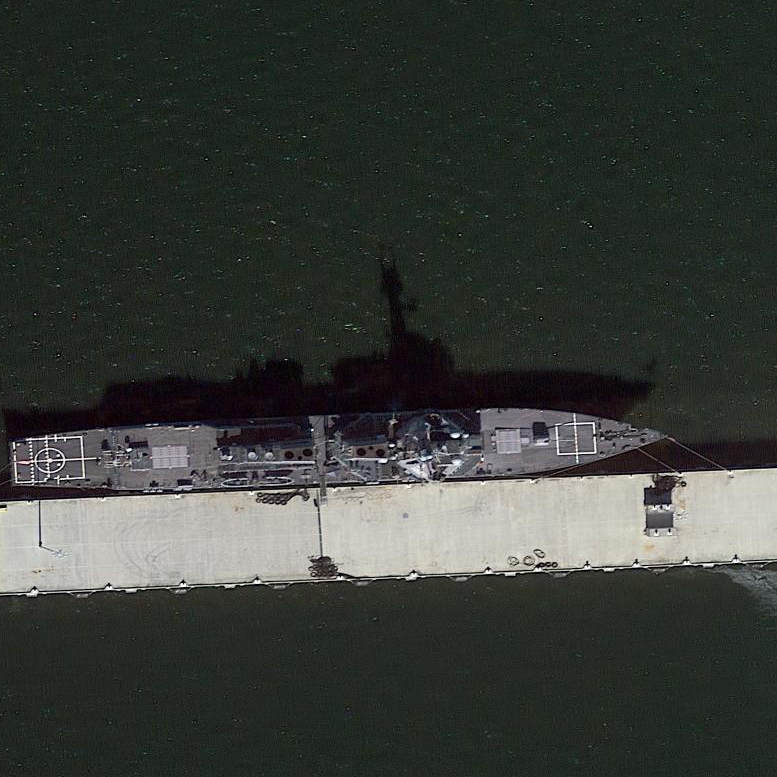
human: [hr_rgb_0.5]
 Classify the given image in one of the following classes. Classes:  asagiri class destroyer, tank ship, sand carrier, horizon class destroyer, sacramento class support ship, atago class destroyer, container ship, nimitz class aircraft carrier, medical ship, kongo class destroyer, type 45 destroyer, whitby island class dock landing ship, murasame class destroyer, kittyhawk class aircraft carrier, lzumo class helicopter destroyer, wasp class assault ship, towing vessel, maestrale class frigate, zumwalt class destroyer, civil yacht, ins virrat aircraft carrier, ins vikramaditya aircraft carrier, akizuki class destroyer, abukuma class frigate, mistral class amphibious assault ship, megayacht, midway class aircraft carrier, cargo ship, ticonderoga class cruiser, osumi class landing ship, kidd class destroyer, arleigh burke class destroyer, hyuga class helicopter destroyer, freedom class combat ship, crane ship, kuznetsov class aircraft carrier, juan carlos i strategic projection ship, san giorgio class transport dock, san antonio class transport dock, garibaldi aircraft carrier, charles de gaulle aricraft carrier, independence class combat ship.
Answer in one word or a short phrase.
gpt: Arleigh Burke class destroyer